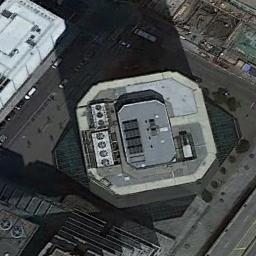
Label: commercial_area